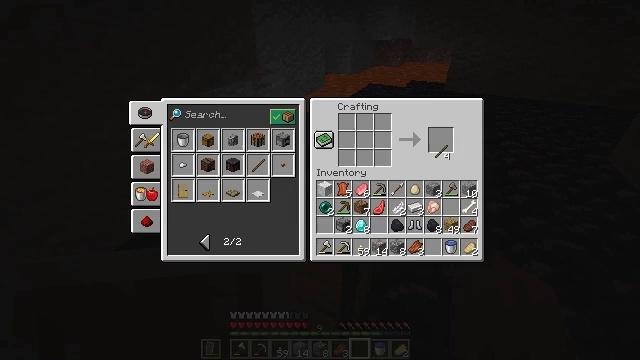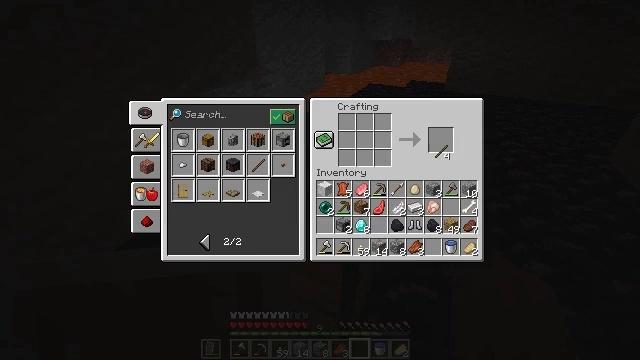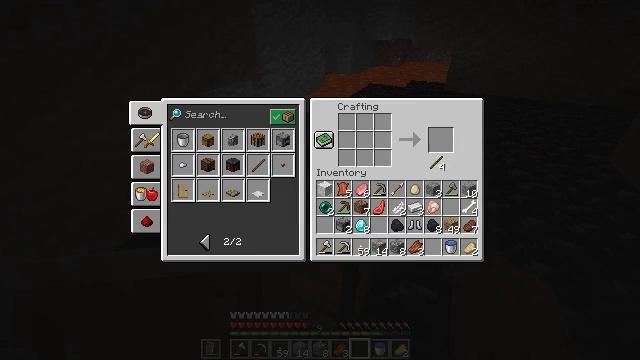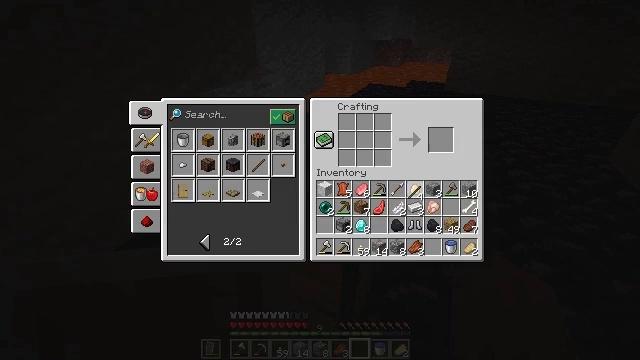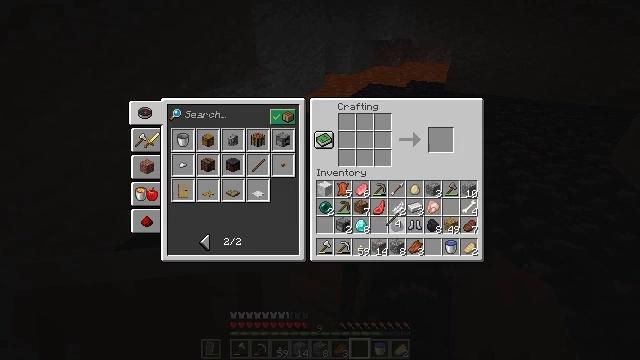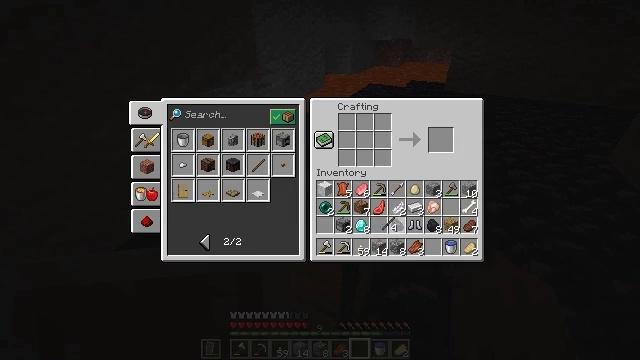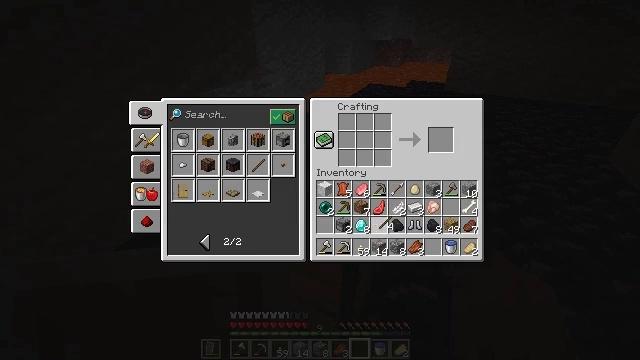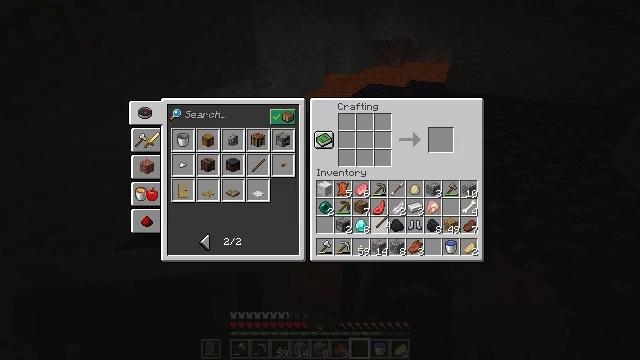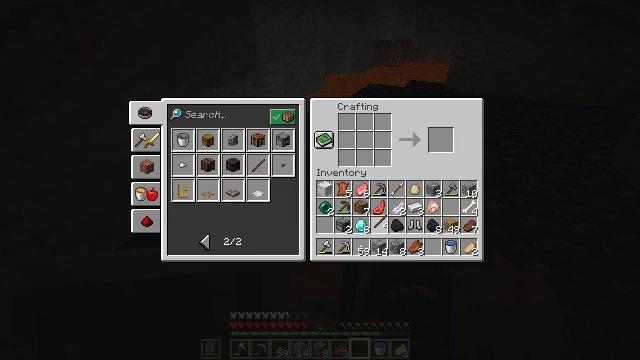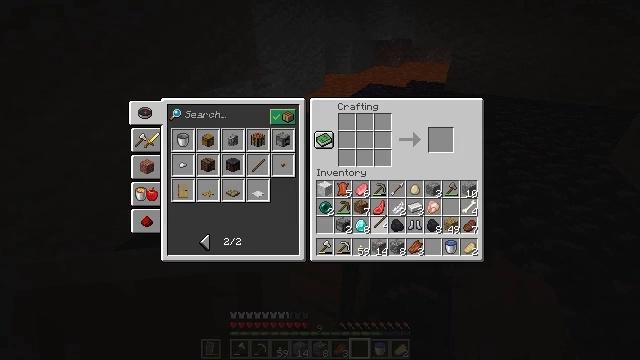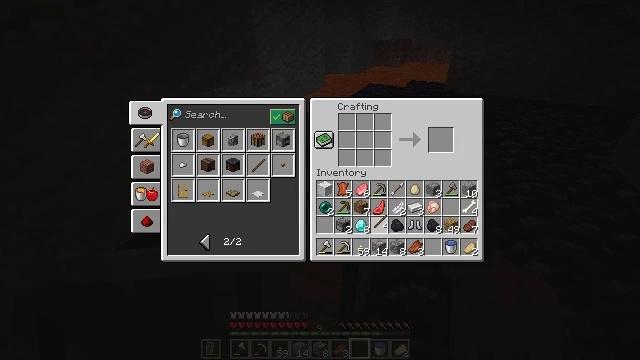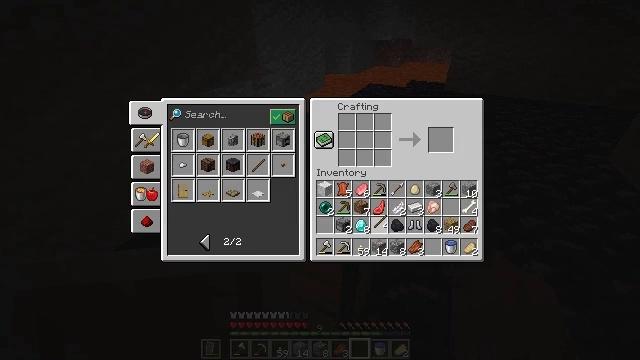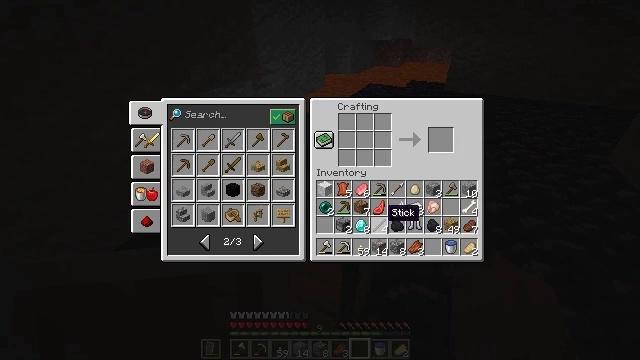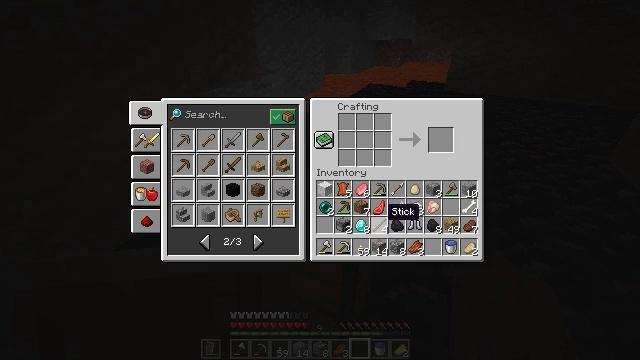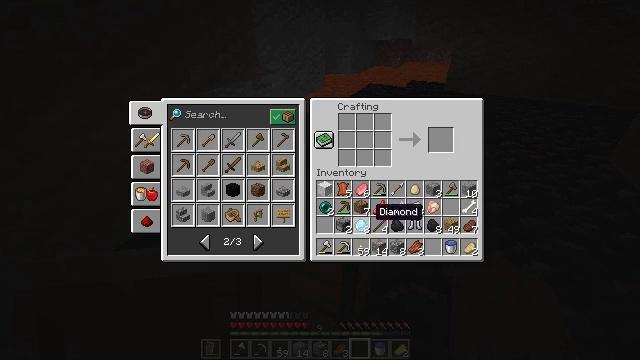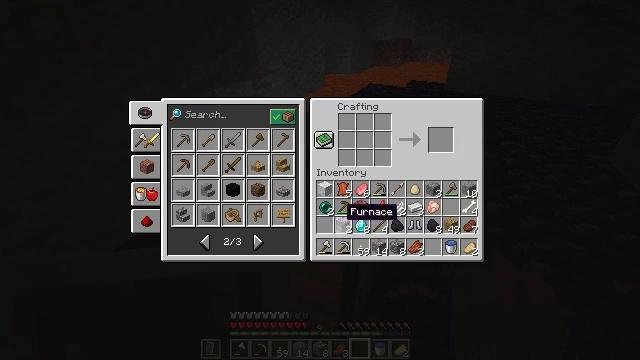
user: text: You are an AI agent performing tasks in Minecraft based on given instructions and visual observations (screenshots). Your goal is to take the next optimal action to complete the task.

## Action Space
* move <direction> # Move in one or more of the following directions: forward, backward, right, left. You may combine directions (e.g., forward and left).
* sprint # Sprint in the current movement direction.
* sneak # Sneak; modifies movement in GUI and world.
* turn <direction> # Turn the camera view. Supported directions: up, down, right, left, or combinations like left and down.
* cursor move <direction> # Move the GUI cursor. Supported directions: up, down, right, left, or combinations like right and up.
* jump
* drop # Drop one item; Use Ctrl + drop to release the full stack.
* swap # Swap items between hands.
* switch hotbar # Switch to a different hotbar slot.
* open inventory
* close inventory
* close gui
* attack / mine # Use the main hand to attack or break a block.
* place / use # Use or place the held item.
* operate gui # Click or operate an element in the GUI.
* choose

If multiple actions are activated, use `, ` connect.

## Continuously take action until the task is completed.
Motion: motion action
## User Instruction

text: Craft a diamond pickaxe.
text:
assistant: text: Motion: open gui
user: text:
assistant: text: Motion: cursor move down
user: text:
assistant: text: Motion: cursor move left and down
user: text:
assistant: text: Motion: cursor move left and down
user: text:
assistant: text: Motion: no_op
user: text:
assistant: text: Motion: no_op
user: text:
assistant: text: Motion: no_op
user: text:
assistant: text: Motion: no_op
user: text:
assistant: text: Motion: no_op
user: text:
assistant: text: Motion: operate gui
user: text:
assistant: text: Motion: operate gui
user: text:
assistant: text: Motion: no_op
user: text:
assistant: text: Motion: no_op
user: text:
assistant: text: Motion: cursor move left
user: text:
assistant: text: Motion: cursor move left
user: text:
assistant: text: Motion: cursor move left
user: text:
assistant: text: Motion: cursor move left
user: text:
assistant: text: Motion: cursor move left and down
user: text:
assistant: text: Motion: cursor move left
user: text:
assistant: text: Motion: cursor move left
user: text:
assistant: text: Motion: cursor move left
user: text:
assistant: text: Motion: cursor move left
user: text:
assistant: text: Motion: cursor move left
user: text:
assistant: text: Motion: cursor move left
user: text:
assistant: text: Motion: cursor move left
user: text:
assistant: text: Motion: no_op
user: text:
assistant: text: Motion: no_op
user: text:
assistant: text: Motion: operate gui
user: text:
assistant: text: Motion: operate gui
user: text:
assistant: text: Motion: operate gui